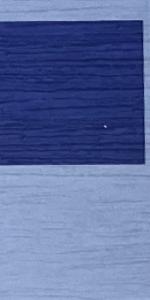
Label: Empty